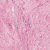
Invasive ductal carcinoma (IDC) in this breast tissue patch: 0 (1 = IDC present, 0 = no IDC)